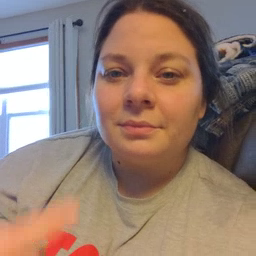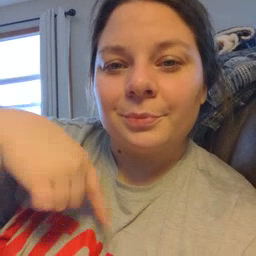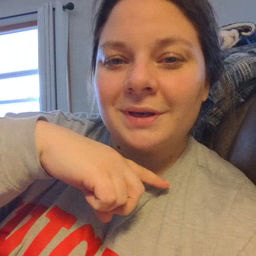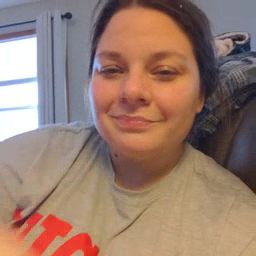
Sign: weus